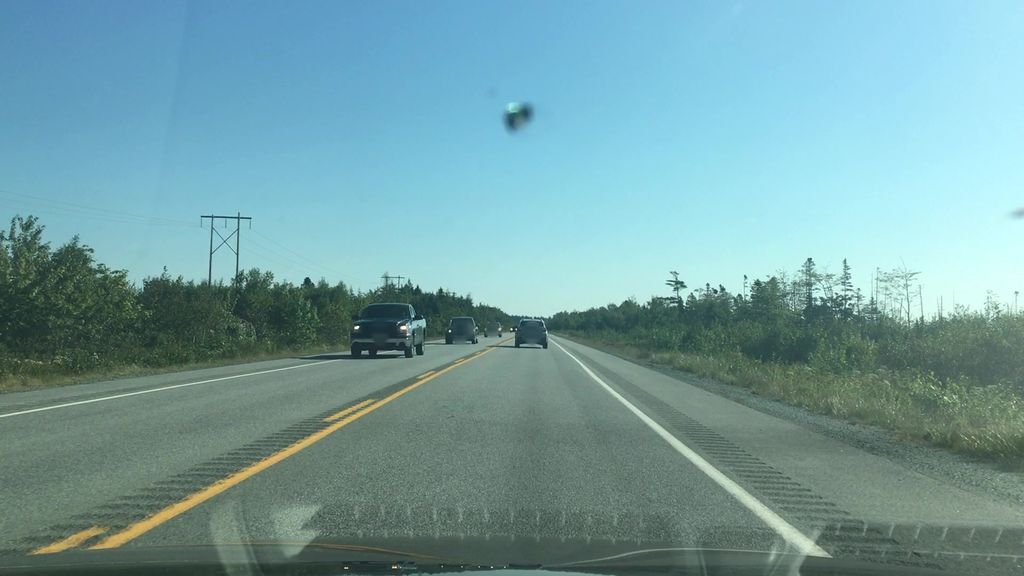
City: halifax